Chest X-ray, PA view. Patient: 45 years old, sex M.
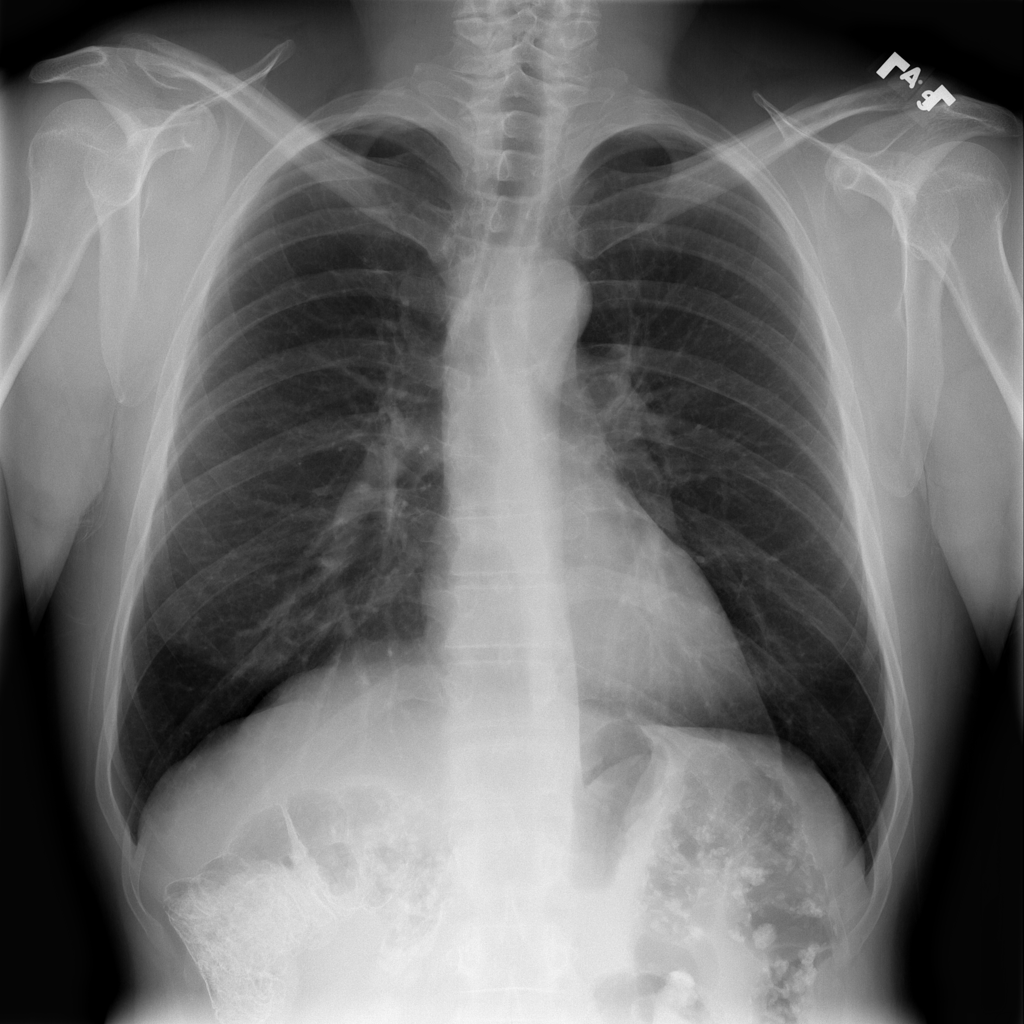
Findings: No Finding